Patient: sex M, age 50
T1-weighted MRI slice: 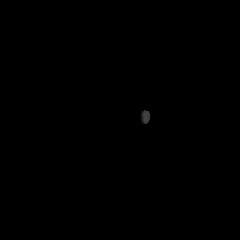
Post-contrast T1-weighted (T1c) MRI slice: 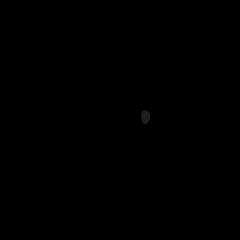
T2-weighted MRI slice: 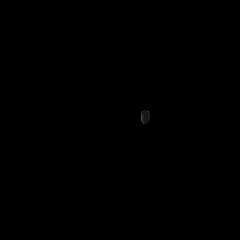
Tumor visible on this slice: no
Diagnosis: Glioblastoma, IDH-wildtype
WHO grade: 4